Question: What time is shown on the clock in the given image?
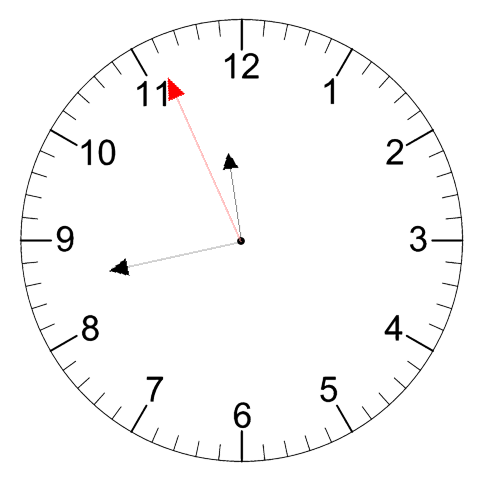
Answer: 11:42:56